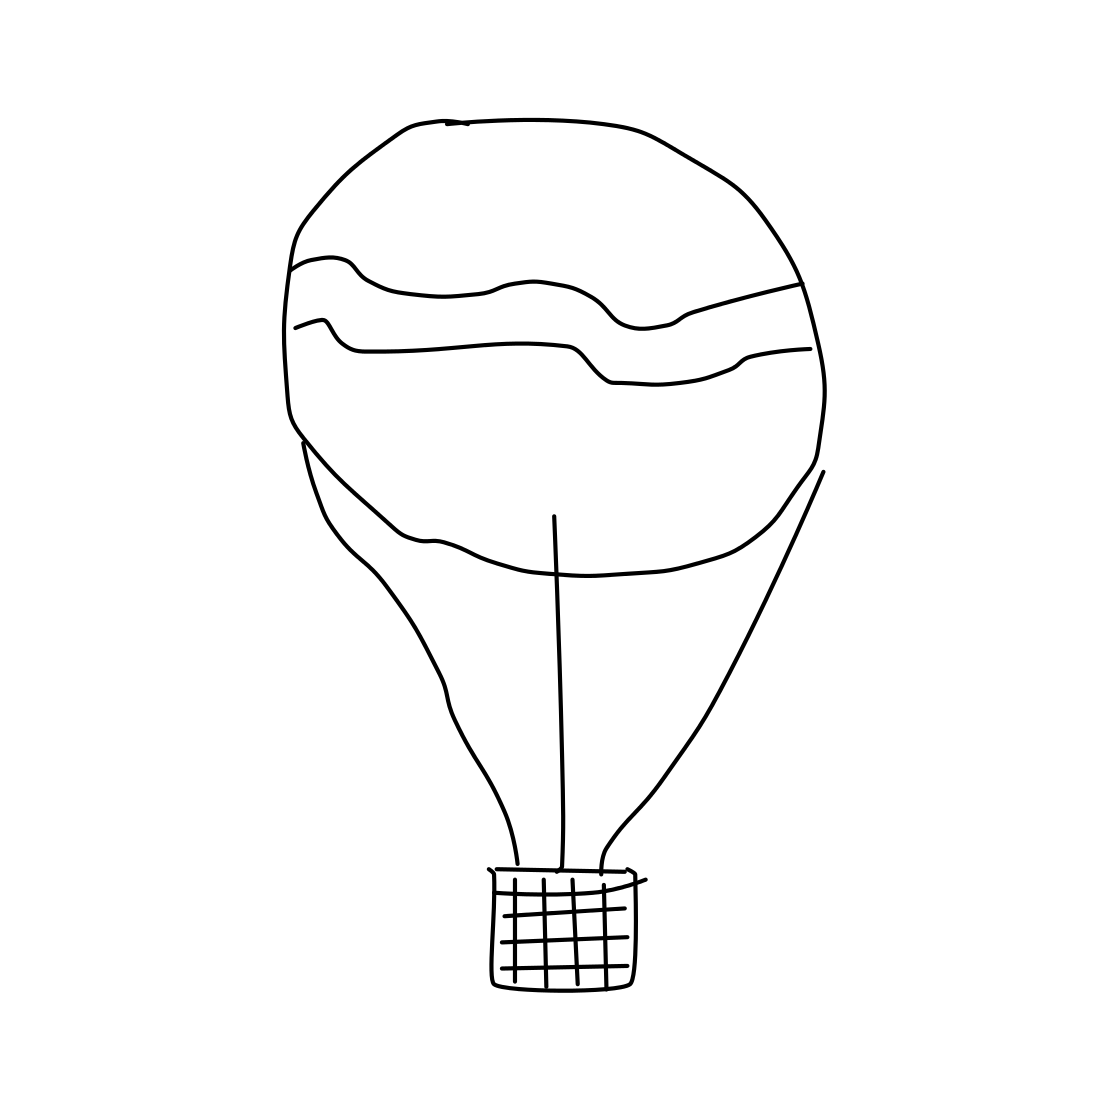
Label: hot air balloon